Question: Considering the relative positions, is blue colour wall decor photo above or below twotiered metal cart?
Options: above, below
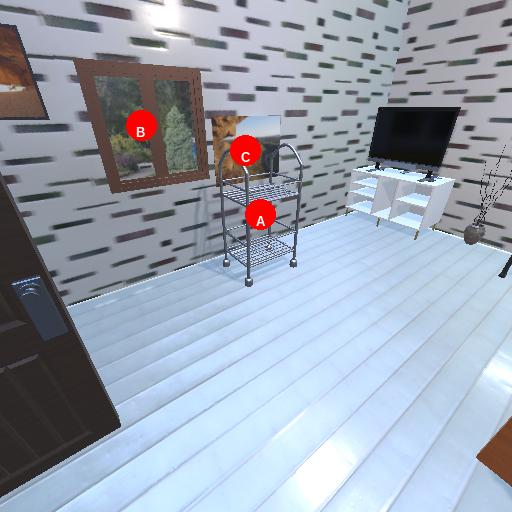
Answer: above